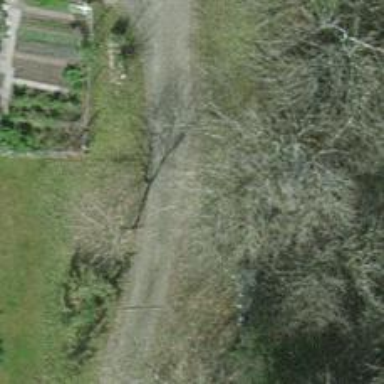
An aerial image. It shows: Grassy path.